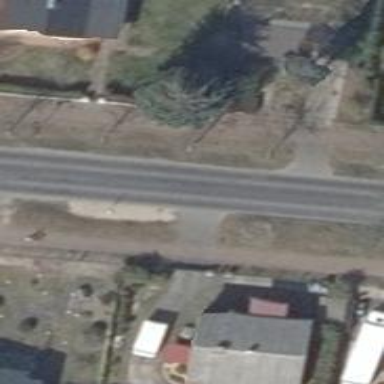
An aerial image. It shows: Footway along the road.